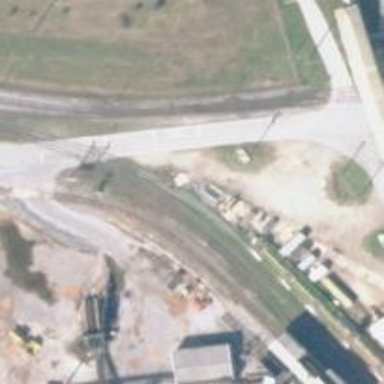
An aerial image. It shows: Railway spur service.